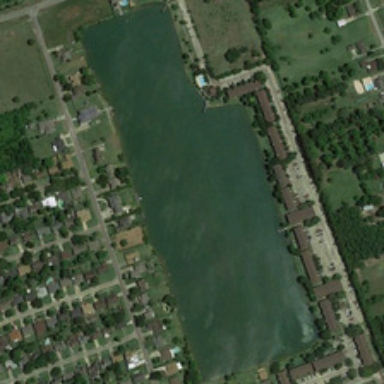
Many buildings and green trees are around an almost rectangular pond .